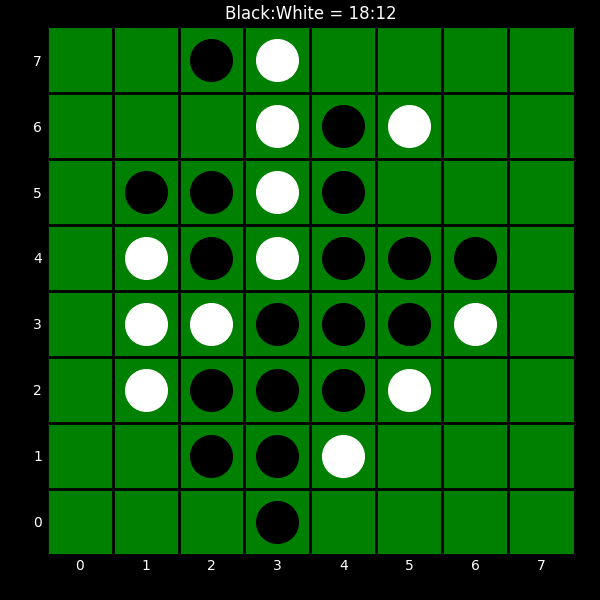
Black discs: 18
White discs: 12